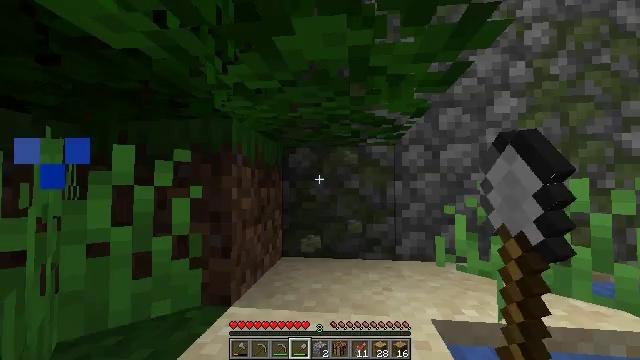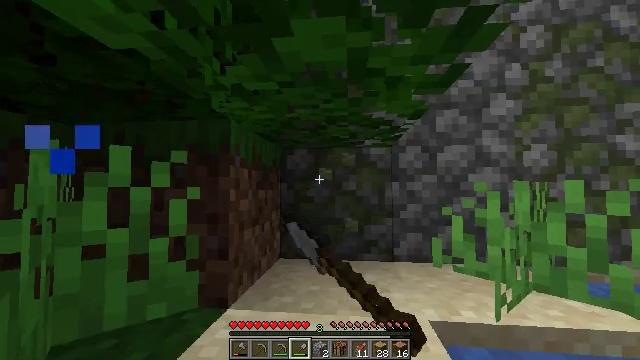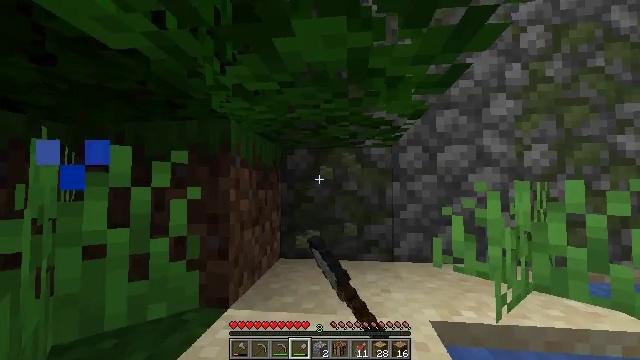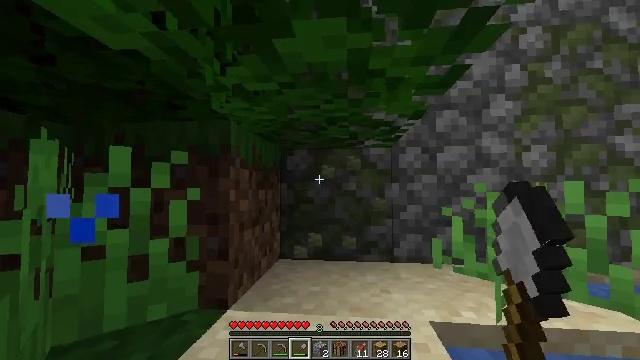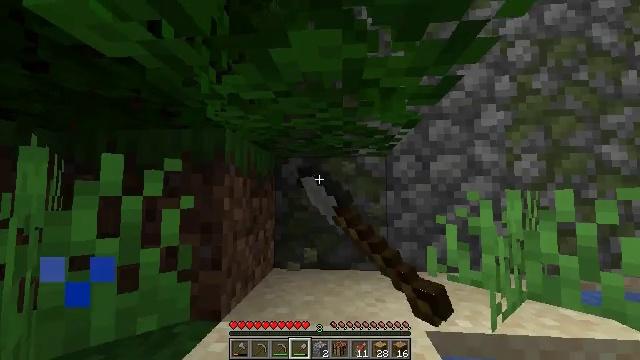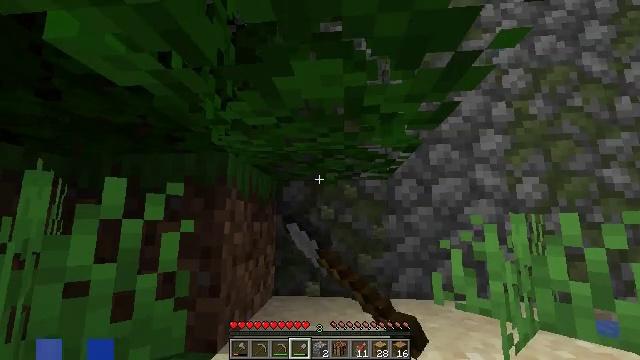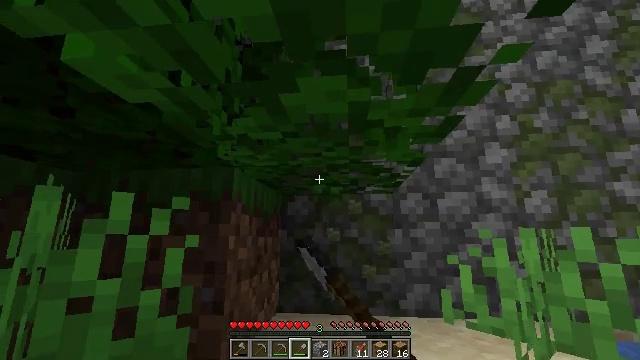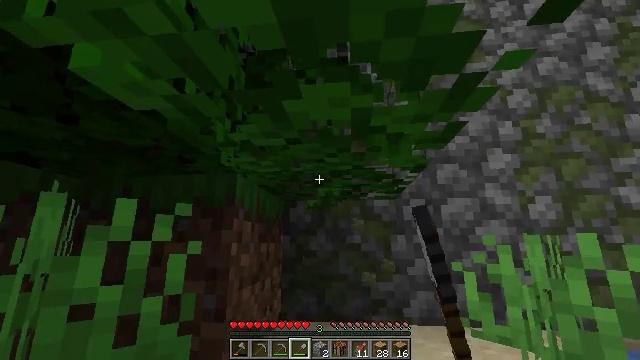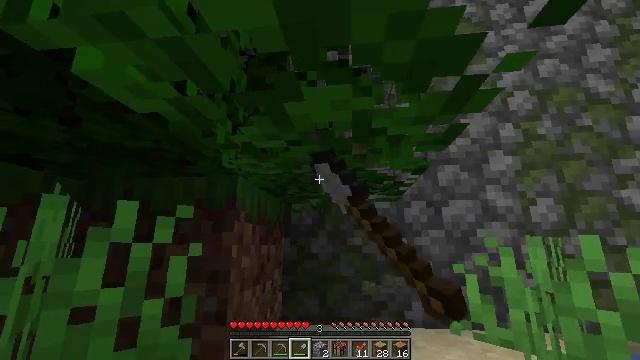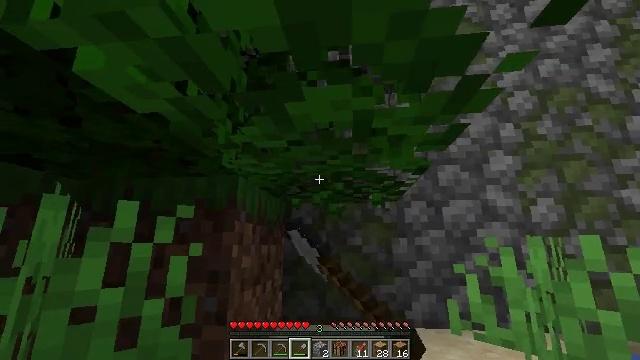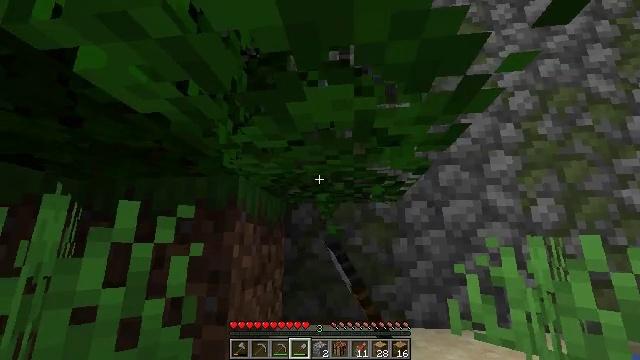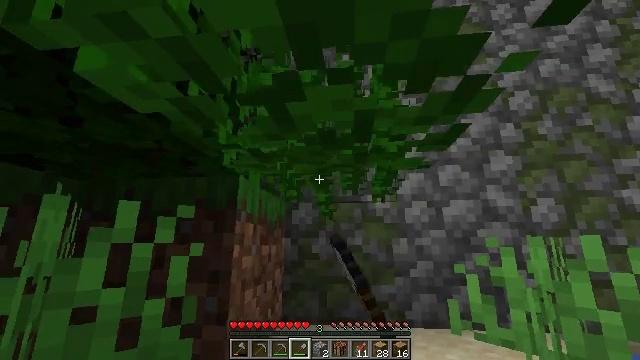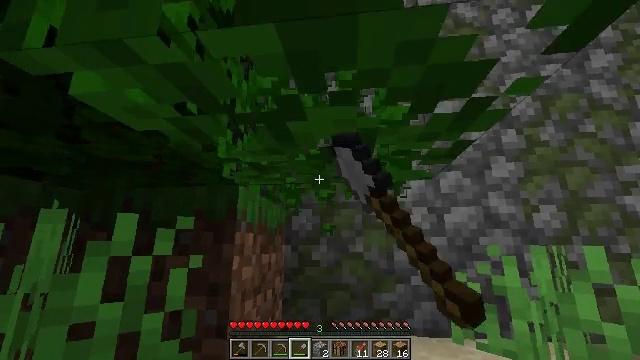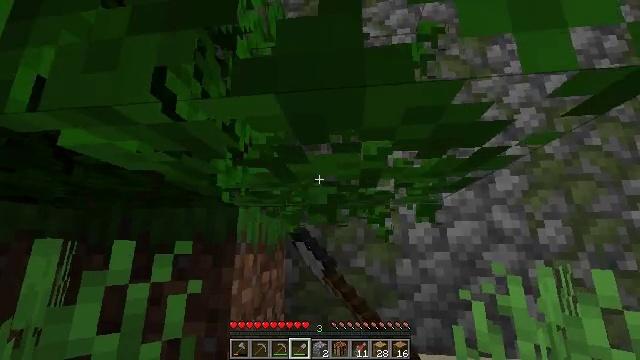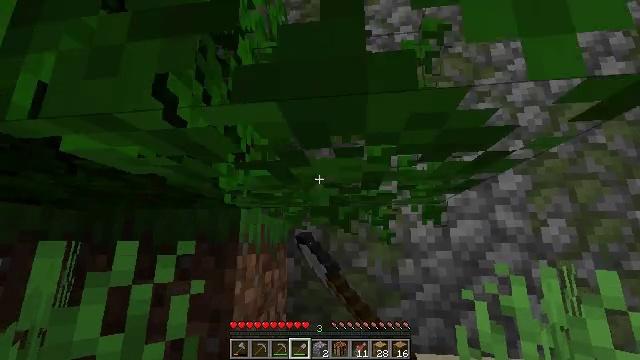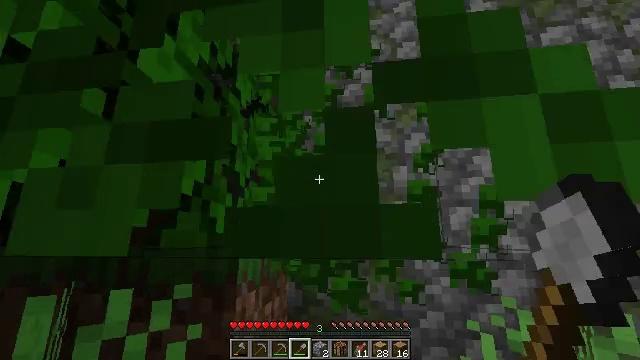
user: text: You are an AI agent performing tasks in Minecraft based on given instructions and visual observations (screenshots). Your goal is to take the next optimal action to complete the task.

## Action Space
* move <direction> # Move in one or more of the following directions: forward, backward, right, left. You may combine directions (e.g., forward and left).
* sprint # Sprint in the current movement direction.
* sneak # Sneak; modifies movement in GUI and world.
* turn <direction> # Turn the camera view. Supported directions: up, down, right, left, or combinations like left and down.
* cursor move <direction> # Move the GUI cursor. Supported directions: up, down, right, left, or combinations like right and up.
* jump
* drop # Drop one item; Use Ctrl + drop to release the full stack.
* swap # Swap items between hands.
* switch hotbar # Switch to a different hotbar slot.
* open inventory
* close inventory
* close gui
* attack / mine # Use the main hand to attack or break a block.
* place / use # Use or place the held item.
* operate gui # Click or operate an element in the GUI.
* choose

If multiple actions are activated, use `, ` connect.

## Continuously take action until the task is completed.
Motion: motion action
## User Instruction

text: Mine oak leaves.
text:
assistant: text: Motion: move forward, attack / mine
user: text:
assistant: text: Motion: move forward, attack / mine
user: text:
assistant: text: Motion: move forward, attack / mine
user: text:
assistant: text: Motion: move forward, turn right and up, attack / mine
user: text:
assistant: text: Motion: move forward, turn up, attack / mine
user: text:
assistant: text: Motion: move forward, turn left and up, attack / mine
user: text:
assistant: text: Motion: move forward, turn up, attack / mine
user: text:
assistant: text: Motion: move forward, attack / mine
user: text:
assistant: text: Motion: move forward, attack / mine
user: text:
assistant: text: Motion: move forward, attack / mine
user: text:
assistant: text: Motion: move forward, attack / mine, jump
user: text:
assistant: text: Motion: move forward, attack / mine, jump
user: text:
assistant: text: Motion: move forward, attack / mine, jump
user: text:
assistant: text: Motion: move forward, attack / mine, jump
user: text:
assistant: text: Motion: move forward, attack / mine, jump
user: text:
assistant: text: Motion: move forward, attack / mine, jump
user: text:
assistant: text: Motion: move forward, attack / mine, jump
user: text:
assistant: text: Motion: move forward, attack / mine, jump
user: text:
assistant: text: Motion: move forward, attack / mine, jump
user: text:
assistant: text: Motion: move forward, attack / mine, jump
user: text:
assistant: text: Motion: move forward, turn down, attack / mine, jump
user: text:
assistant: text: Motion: move forward, turn down, attack / mine, jump
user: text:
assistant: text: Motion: move forward, turn down, attack / mine
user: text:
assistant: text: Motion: move forward, attack / mine
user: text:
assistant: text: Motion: move forward, attack / mine
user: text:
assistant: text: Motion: move forward, attack / mine
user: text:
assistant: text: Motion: move forward, turn left, attack / mine
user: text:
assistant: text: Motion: move forward and move right, turn left and down, attack / mine
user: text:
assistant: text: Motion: move forward and move right, turn left, attack / mine
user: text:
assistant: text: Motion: move forward and move right, turn down, attack / mine